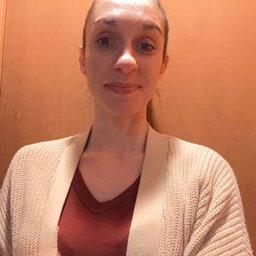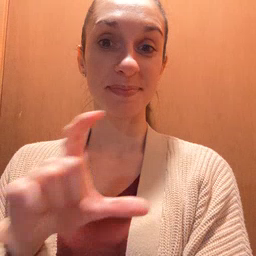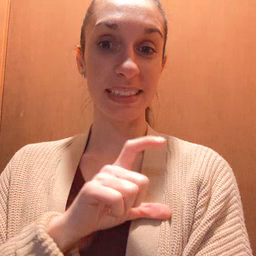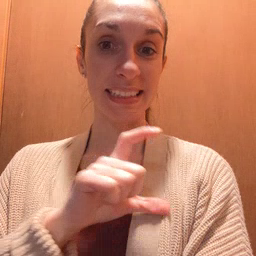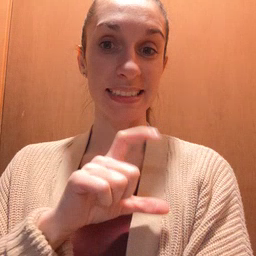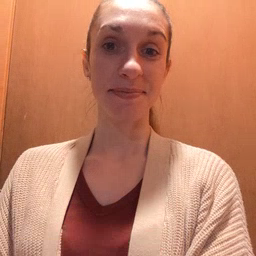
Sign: police